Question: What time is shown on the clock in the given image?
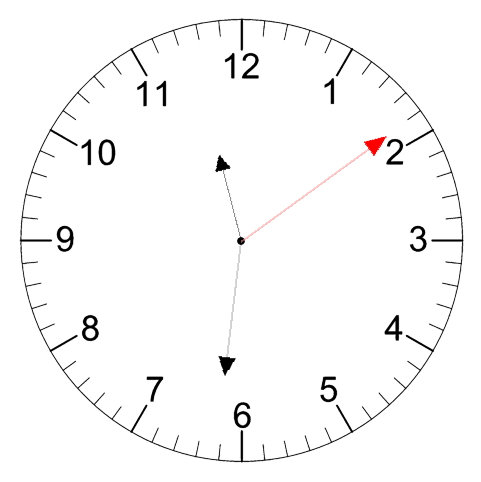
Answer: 11:31:09